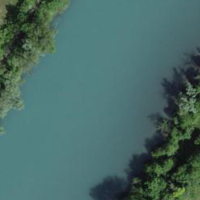
EUNIS habitat code: 15
Species observed at this site:
Tachybaptus ruficollis
Corvus corone
Podiceps cristatus
Turdus philomelos
Fulica atra
Anas crecca
Alcedo atthis
Botaurus stellaris
Dendrocopos major
Aegithalos caudatus
Buteo buteo
Gallinago gallinago
Sylvia atricapilla
Phylloscopus collybita
Luscinia megarhynchos
Gallinula chloropus
Larus michahellis
Cygnus olor
Vulpes vulpes
Castor fiber
Erithacus rubecula
Dryocopus martius
Sitta europaea
Garrulus glandarius
Picus viridis
Corvus corax
Acrocephalus scirpaceus
Cyanistes caeruleus
Anas platyrhynchos
Troglodytes troglodytes
Ixobrychus minutus
Fringilla coelebs
Turdus merula
Phalacrocorax carbo
Mareca strepera
Parus major
Hirundo rustica
Mergus merganser
Milvus migrans
Accipiter nisus
Sciurus vulgaris